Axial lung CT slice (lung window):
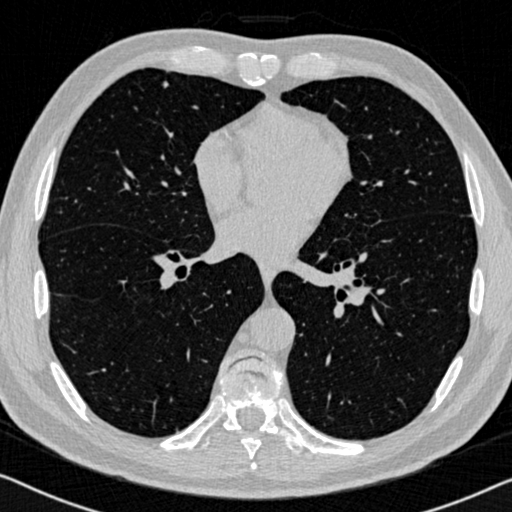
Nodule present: yes
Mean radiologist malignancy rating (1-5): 2.5